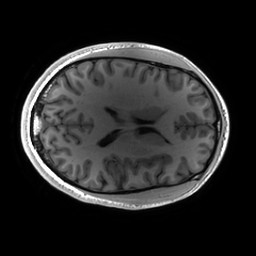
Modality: T1w
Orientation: axial
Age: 28
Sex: female
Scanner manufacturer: ge
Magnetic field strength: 3 T
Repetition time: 0.00724 s
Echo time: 0.0027 s